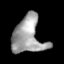
Tissue: lung
Cell type: Epithelial cells
Senescence score: 0.2104
Nuclear area (px): 1062
Mean DAPI intensity: 159.379